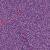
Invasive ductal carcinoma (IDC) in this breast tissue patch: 1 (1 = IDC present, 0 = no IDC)